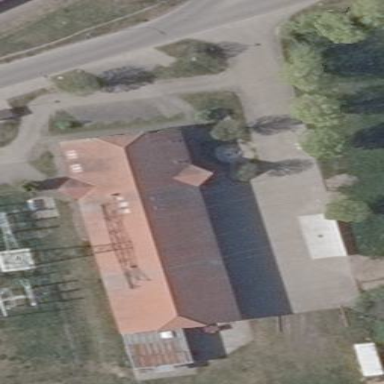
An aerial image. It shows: Red-roofed building with half-hipped shape. It is fire station.